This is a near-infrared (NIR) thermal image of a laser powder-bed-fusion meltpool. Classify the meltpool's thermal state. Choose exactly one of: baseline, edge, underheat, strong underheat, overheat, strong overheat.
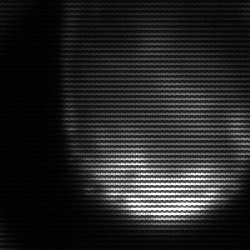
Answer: edge